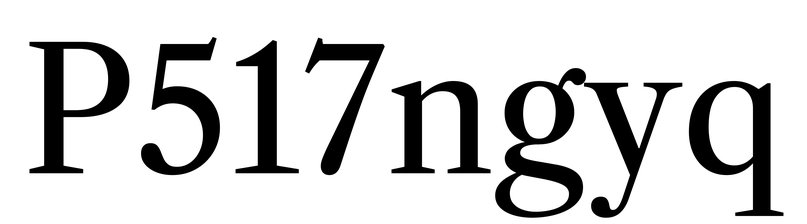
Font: LibreCaslonText_Regular